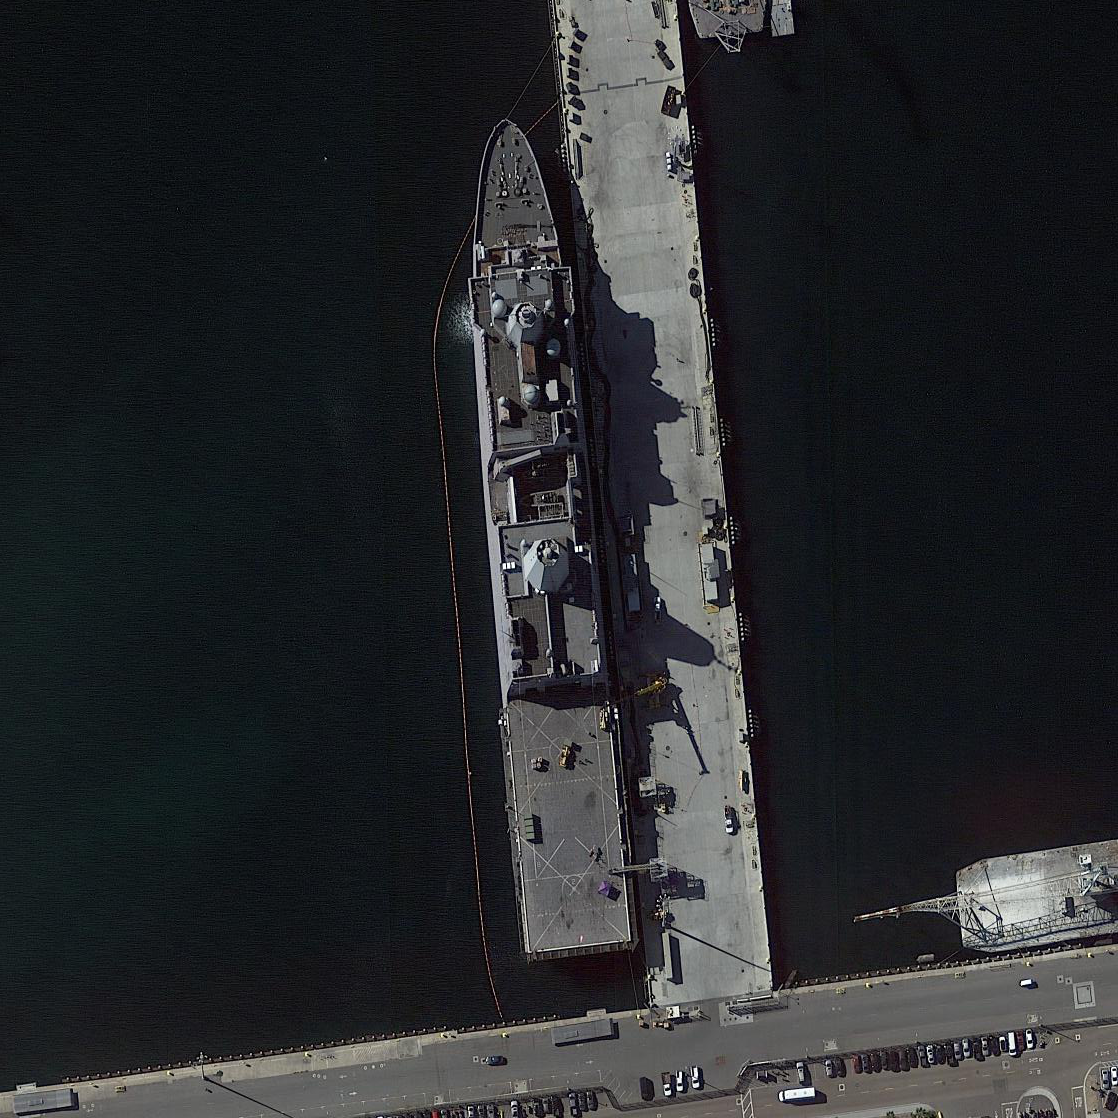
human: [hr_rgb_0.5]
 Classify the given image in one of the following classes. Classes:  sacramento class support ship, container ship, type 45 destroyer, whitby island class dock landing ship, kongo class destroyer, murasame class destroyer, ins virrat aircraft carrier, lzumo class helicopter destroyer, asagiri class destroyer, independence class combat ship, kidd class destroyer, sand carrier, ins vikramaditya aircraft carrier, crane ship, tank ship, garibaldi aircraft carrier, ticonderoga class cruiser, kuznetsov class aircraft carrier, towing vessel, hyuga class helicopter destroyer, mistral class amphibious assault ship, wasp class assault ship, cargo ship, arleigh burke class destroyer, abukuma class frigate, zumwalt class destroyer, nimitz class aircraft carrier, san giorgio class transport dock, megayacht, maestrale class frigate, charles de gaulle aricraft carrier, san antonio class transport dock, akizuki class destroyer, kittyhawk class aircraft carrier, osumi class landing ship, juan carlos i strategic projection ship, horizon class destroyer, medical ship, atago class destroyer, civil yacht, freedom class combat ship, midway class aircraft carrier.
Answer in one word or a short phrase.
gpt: San Antonio class transport dock